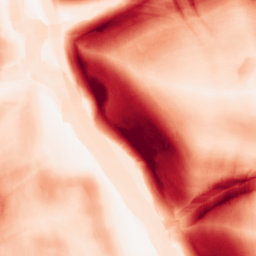
Category: morphological
Decomposition family: morphological_gradient
Decomposition parameters: size: 15
shape: square
Upsampling method: bspline
Upsampling parameters: scale: 4
Upsampling scale: 4